Interaction volume radius: 5 \u00c5
Interaction volume height: 15 \u00c5
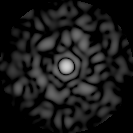
Disorder parameter: 0.8106